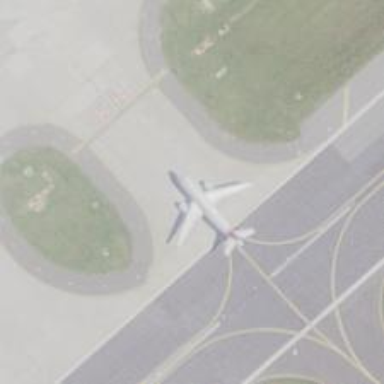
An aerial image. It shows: Image of taxiway at airport.